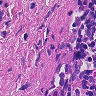
Metastatic tissue present: no